Question: Here is the problem and what goes with it:
My little app lets the user tipe in some text into an editText, and onClick he can display it as a checkBox with text in a linearLayout below.
I saved the variables using the onSaveInstanceState()- and the onRestoreInstanceState() methods and it works perfectly when just the orientation changes, but if the app gets quitted and completely new opened...
How do I safe the checkBoxes/LinealLayout, so that the list doesn't get resetted everytime the user closes and reopens the app?
'''
public class MainActivity extends AppCompatActivity {
int id = Resources.getSystem().getIdentifier("btn_check_holo_light", "drawable", "android");
int i;
public CheckBox[] checkBox;
public CheckBox[] checker;
public String speicher;
public String bringer;
@Override
protected void onCreate(Bundle savedInstanceState) {
super.onCreate(savedInstanceState);
setContentView(R.layout.activity_main);
layout = (LinearLayout) findViewById(R.id.layout);
button = (ImageButton) findViewById(R.id.button);
button.setId(R.id.id);
editText = (EditText) findViewById(R.id.editText);
clear = (ImageButton) findViewById(R.id.delete);
parent = (RelativeLayout) findViewById(R.id.parent);
scroller = (ScrollView) findViewById(R.id.scroller);
}
public void deleteAllBoxes() {
Toast.makeText(getBaseContext(), "List cleared", Toast.LENGTH_SHORT).show();
layout.removeAllViews();
editText.setText("");
checkBox = null;
checker = null;
content.clear();
brucke.clear();
speicher = null;
bringer = null;
i = 0;
}
}
'''

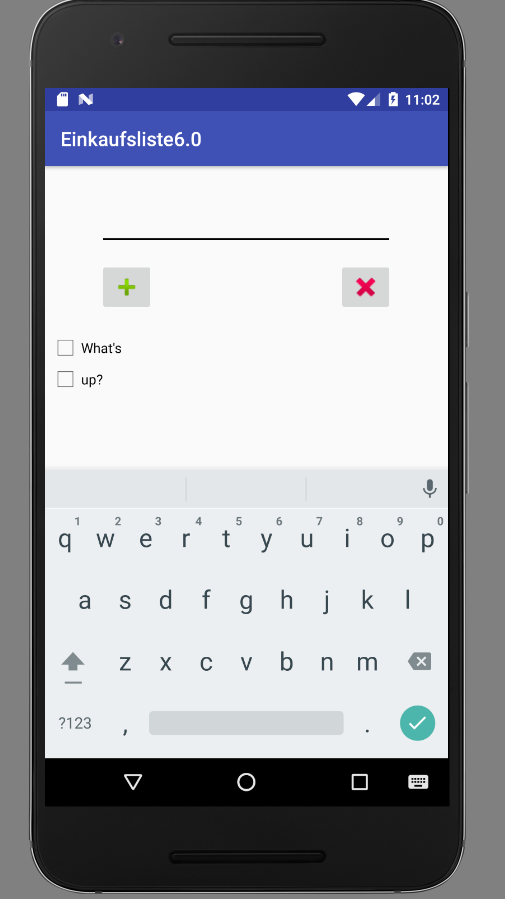
Answer: Save it in one of Android's persistent storage options: in your case 'SharedPreferences' will probably work nicely.
<URL>
Update the shared preferences when the checkboxes are modified, and read and initialize the checkboxes with the values in the shared preferences in your activity's 'onCreate'.